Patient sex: M
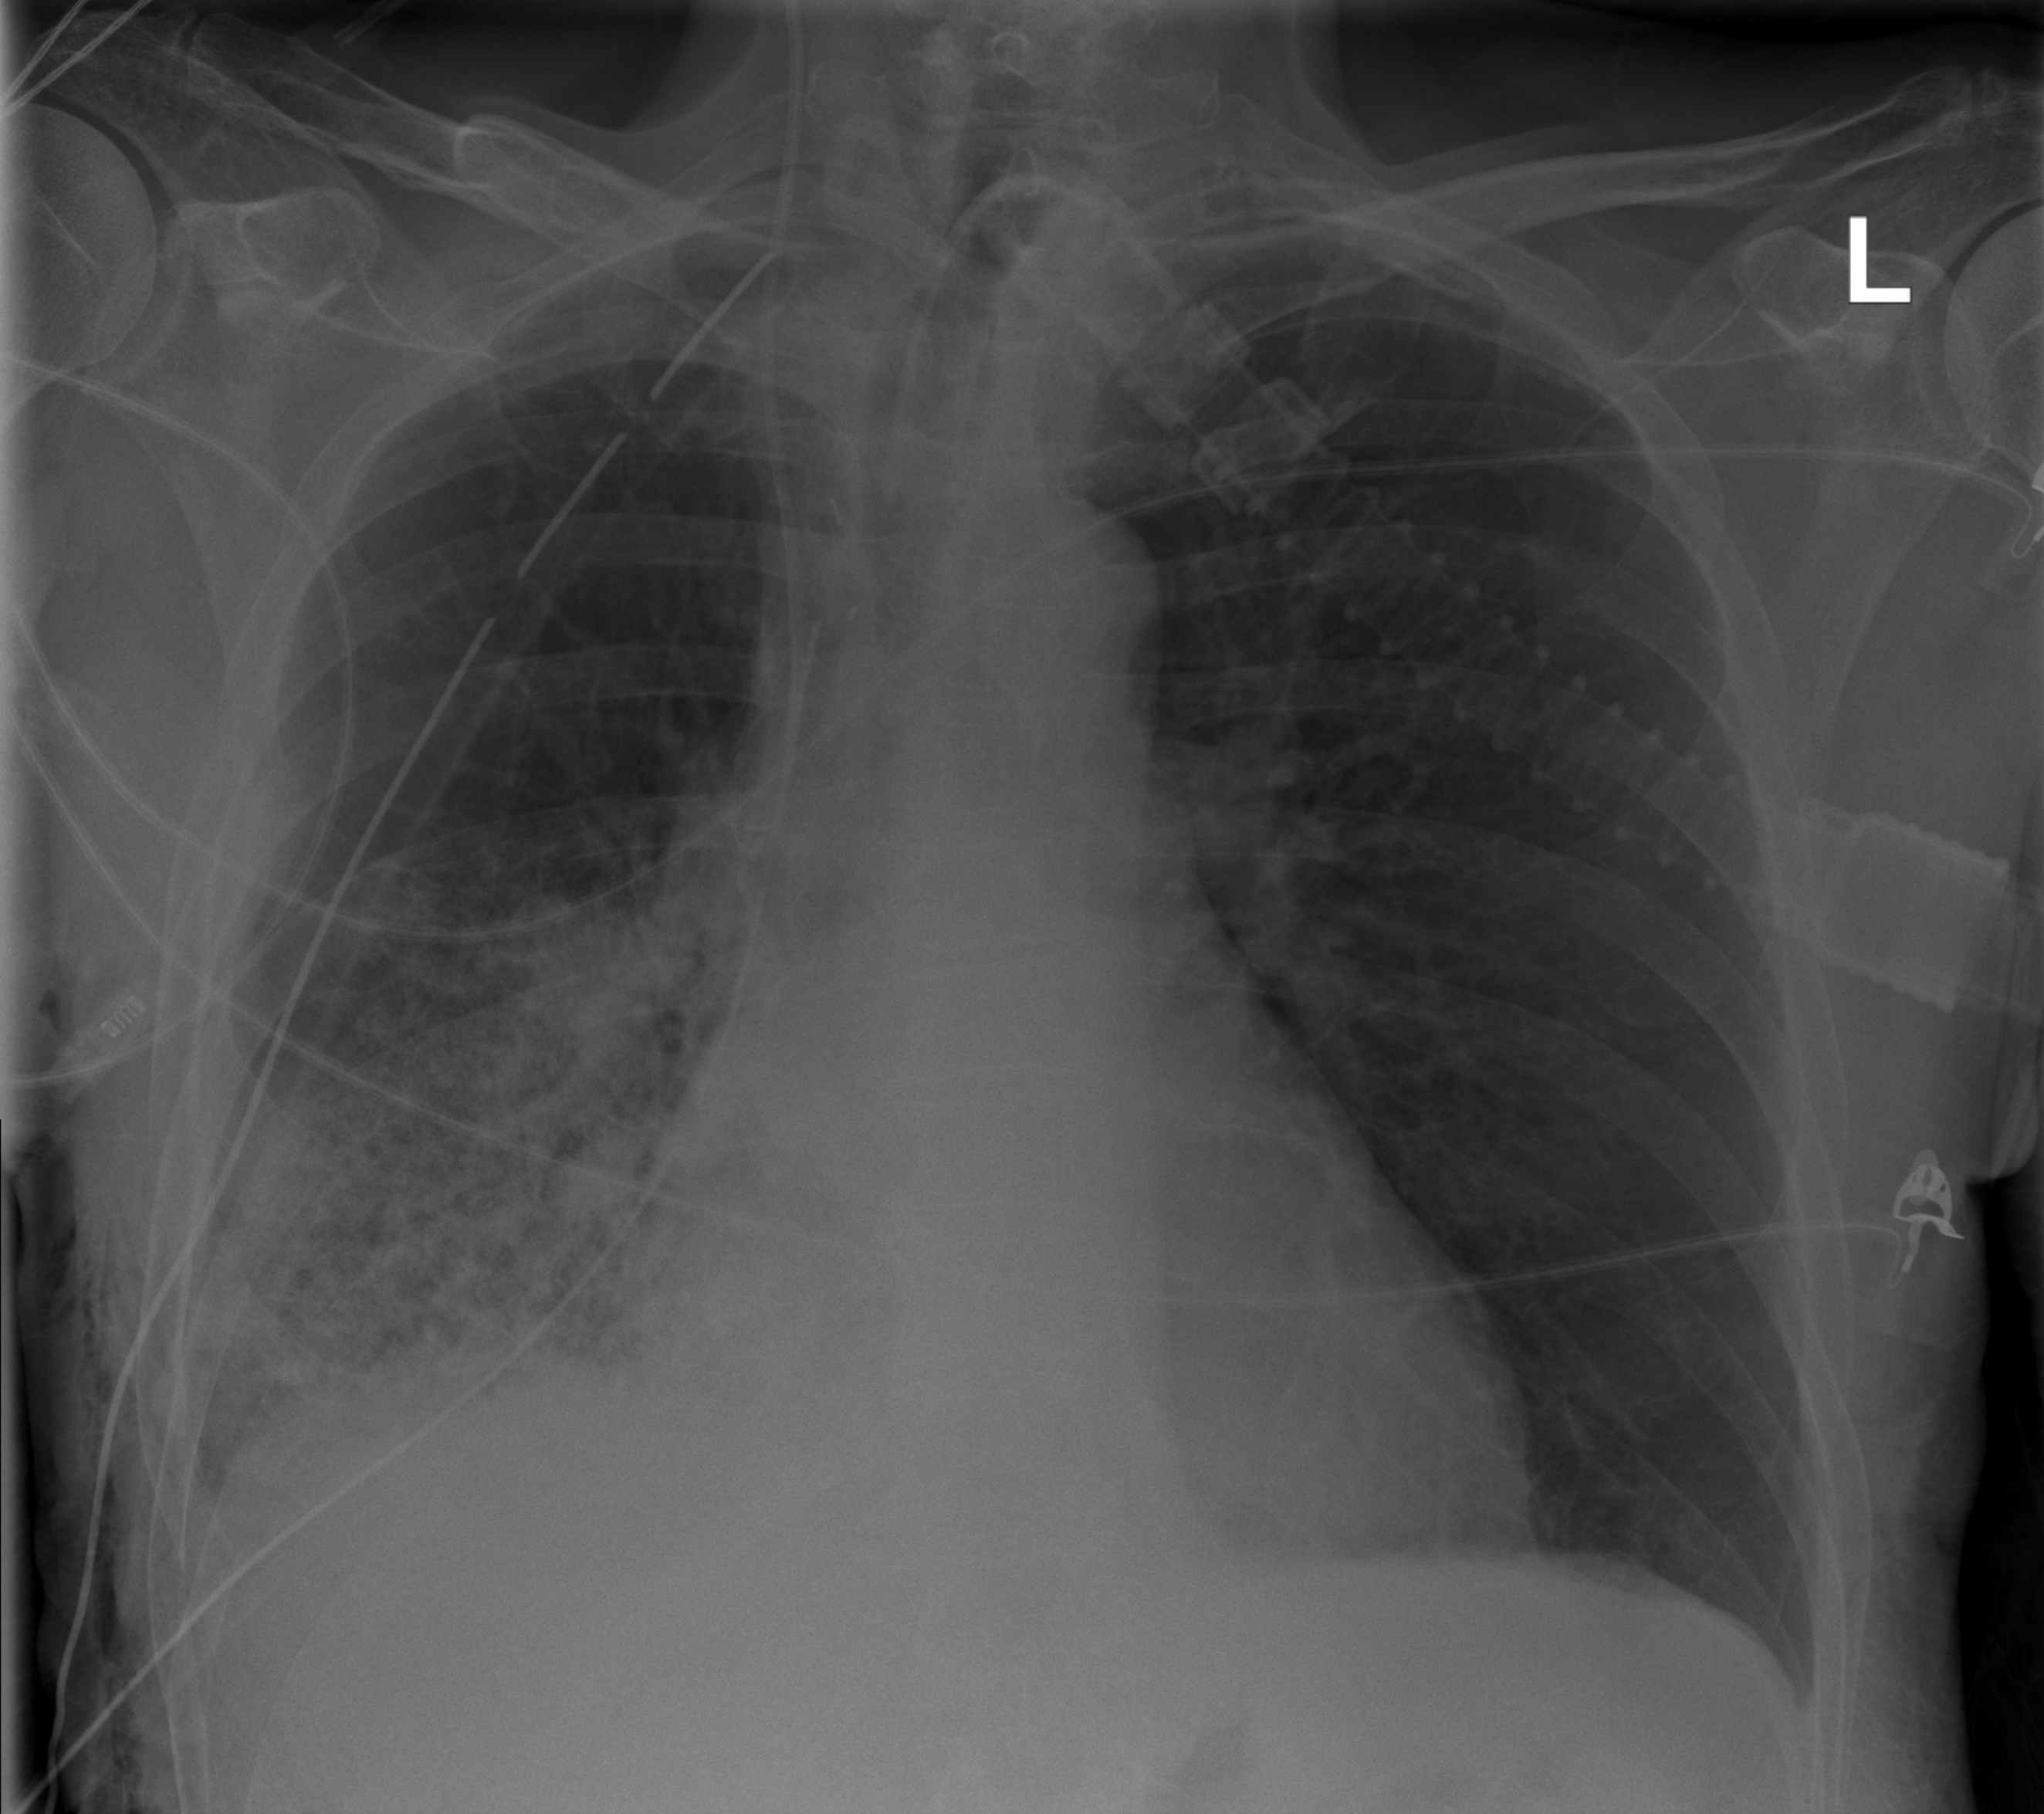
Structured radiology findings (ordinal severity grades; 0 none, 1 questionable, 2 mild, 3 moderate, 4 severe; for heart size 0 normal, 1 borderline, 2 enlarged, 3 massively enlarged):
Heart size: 0
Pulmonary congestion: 0
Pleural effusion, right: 1
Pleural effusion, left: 0
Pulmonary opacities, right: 3
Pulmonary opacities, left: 0
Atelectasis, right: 3
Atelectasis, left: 0